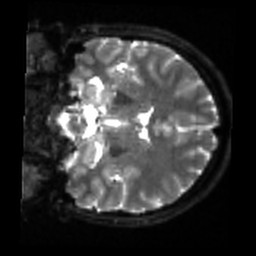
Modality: sbref
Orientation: coronal
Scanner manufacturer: siemens
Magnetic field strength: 3 T
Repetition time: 4 s
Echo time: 0.0594 s